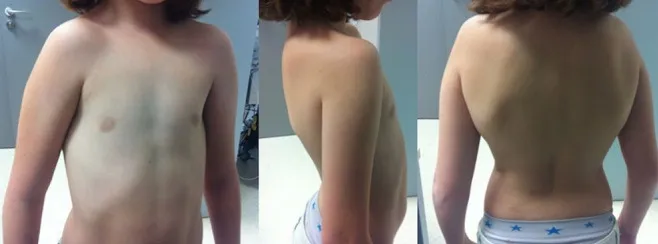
anterior view of the patient with cleidocranial dysostosis that shows the approximation of the shoulders.
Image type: medical_photograph (other_medical_photograph)